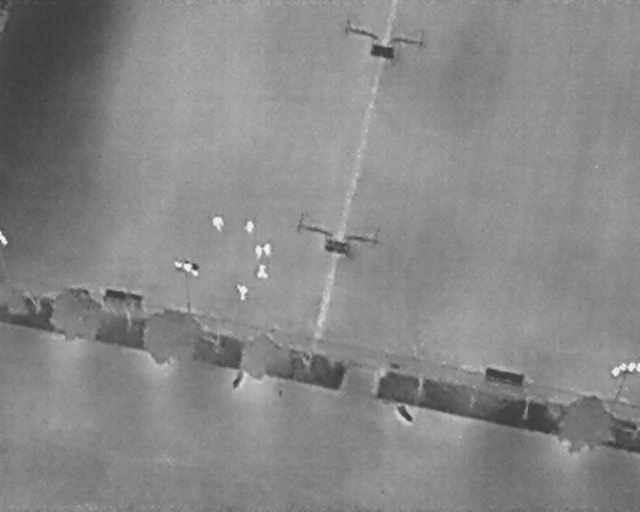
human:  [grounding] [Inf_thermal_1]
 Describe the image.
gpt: In the satellite image, there is  <ref>2 medium person </ref> <box>[[32, 42, 35, 44, 2], [36, 55, 39, 58, 2]]</box> located at center,  <ref>4 small person </ref> <box>[[37, 43, 40, 45, 2], [40, 48, 42, 49, 2], [39, 48, 41, 50, 2], [39, 51, 42, 53, 2]]</box> located at center.